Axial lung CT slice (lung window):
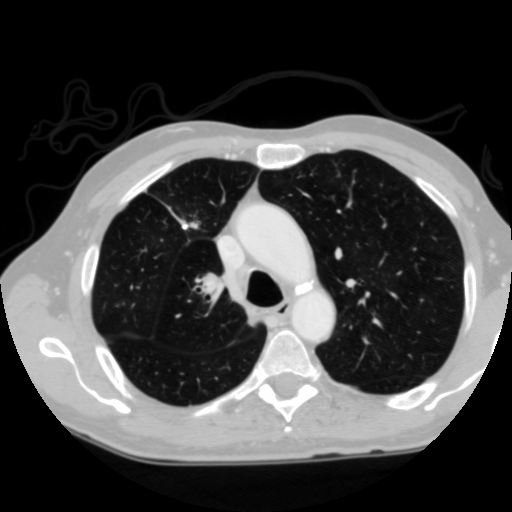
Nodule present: no